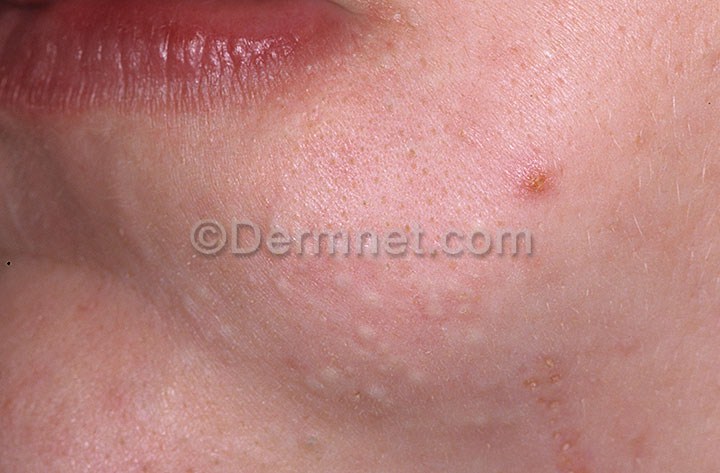
Disease: Acne and Rosacea Photos